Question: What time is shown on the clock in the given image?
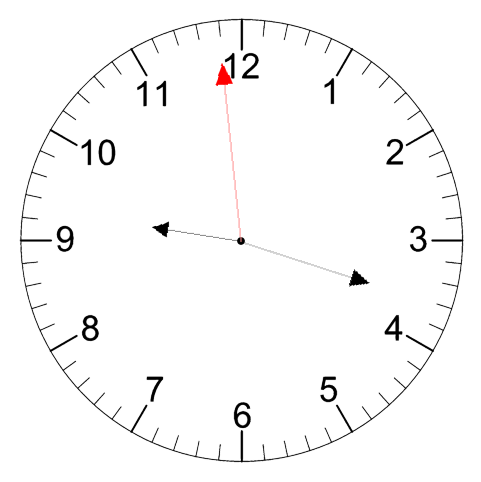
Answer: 09:17:59